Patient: sex M, age 69
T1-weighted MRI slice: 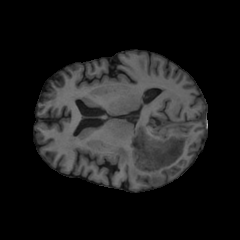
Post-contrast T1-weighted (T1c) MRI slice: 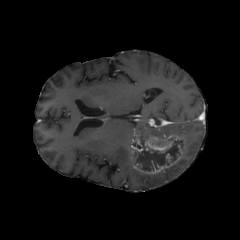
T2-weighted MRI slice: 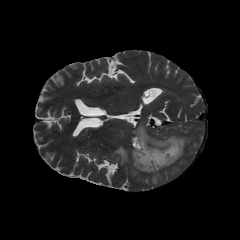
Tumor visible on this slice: yes
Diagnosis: Glioblastoma, IDH-wildtype
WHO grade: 4